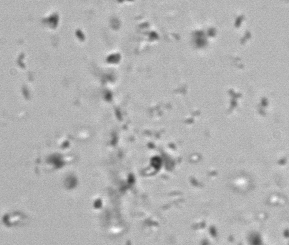
Label: Phaeocystis